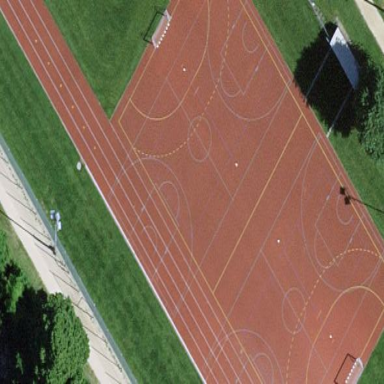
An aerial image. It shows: Multi-sport pitch with tartan surface.